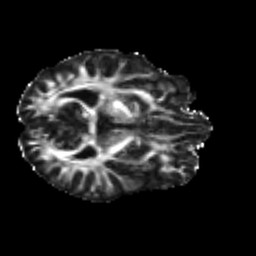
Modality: FA
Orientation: axial
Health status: ill
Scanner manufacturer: siemens
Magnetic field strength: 3 T
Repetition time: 6.7 s
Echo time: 0.1 s